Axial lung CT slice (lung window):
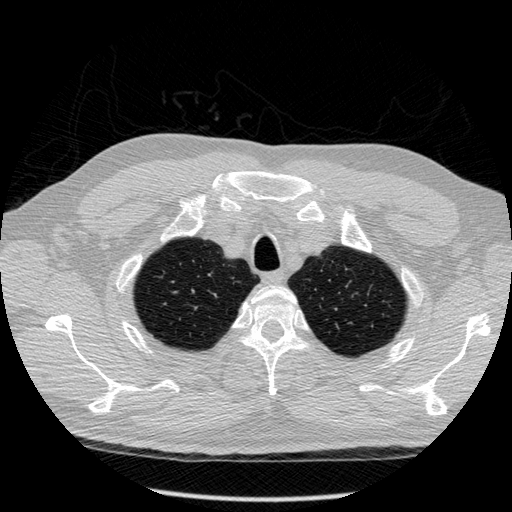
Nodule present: no